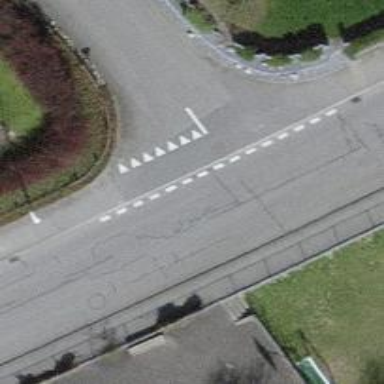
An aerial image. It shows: Road with "give way" sign.